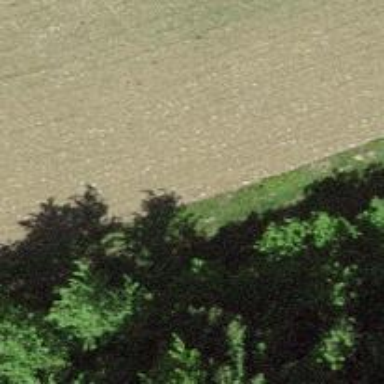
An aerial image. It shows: Grass track with grade5 track type.